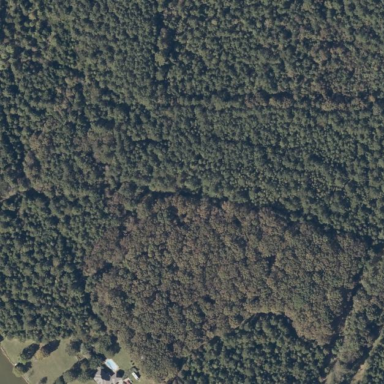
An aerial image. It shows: Mixed woodland with variety of leaf types and cycles.